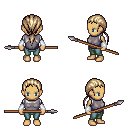
a pixel art fantasy rpg character, female body template, human, tanned skin, steel chest armor, teal pants, white blonde ponytail hairstyle, white cloth bracers, spear, four views (front, back, left, right), 2x2 character sprite sheet, small pixel art, hard edges, no anti-aliasing